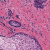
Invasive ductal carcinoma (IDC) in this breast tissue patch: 0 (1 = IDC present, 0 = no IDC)